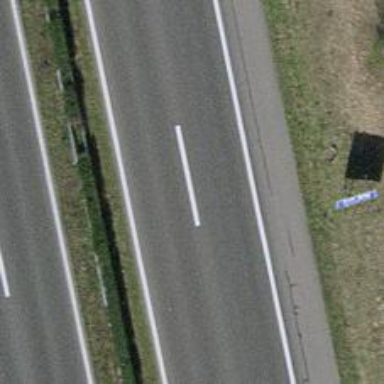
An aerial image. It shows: Asphalt motorway.